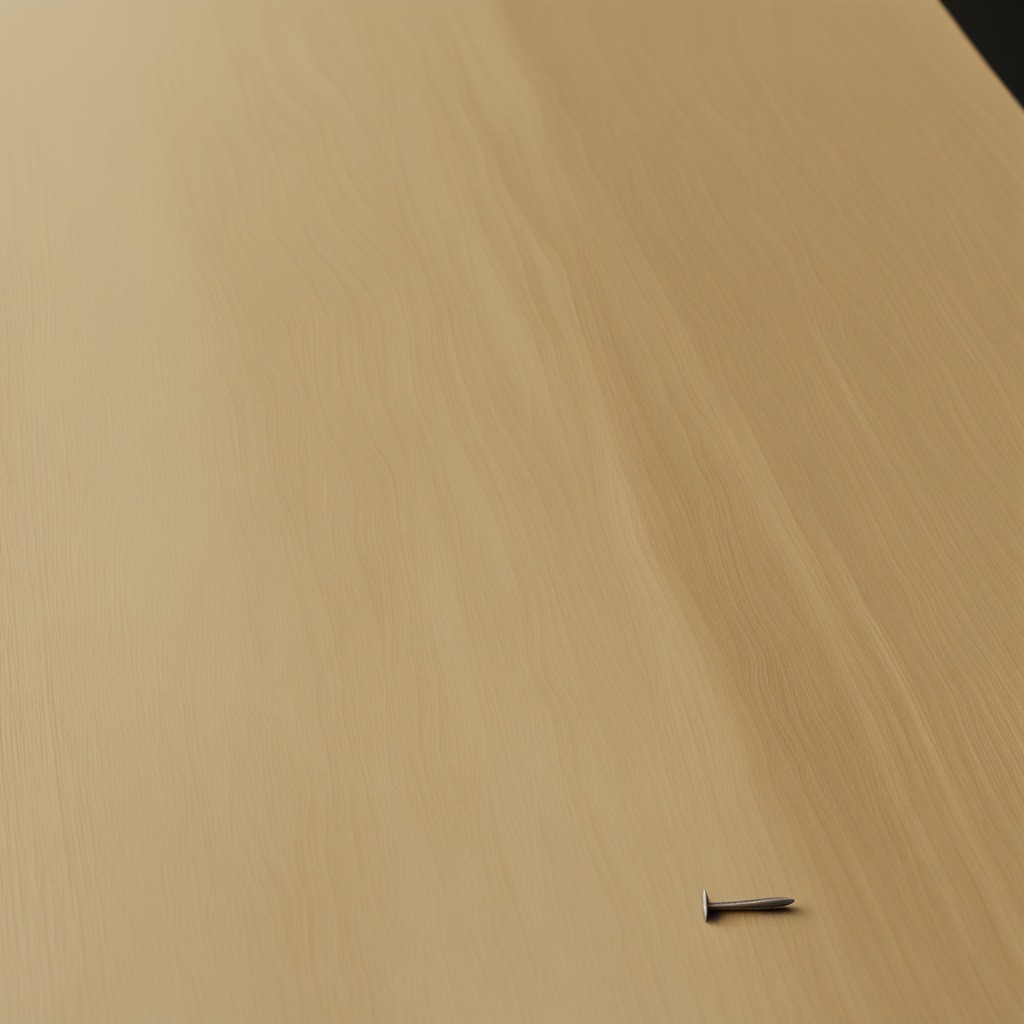
A nail is lying on a plywood surface in a paint workshop lit by afternoon window light.